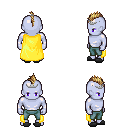
a pixel art fantasy rpg character, male body template, dark elf, purple skin, yellow cape, teal pants, blonde mohawk hairstyle, silver tiara, gray slippers, four views (front, back, left, right), 2x2 character sprite sheet, small pixel art, hard edges, no anti-aliasing